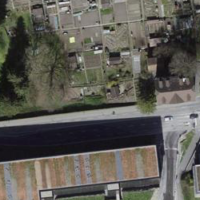
EUNIS habitat code: 53
Species observed at this site:
Euonymus europaeus
Leonurus cardiaca